Question: First of all, I am aware that there is a similar question here, but I read it and it concerns a different problem. Moving on to my problem, every time I am compiling a C file which is used from a function I get the error "MATLAB encountered an internal problem and needs to close". The compiling is done successfully by "Clang" on Mavericks OS X. Here is a screenshot of the error. More details (Matlab report etc.) can be, of course, provided upon request if one needs them to resolve the error.

The files can also be provided.
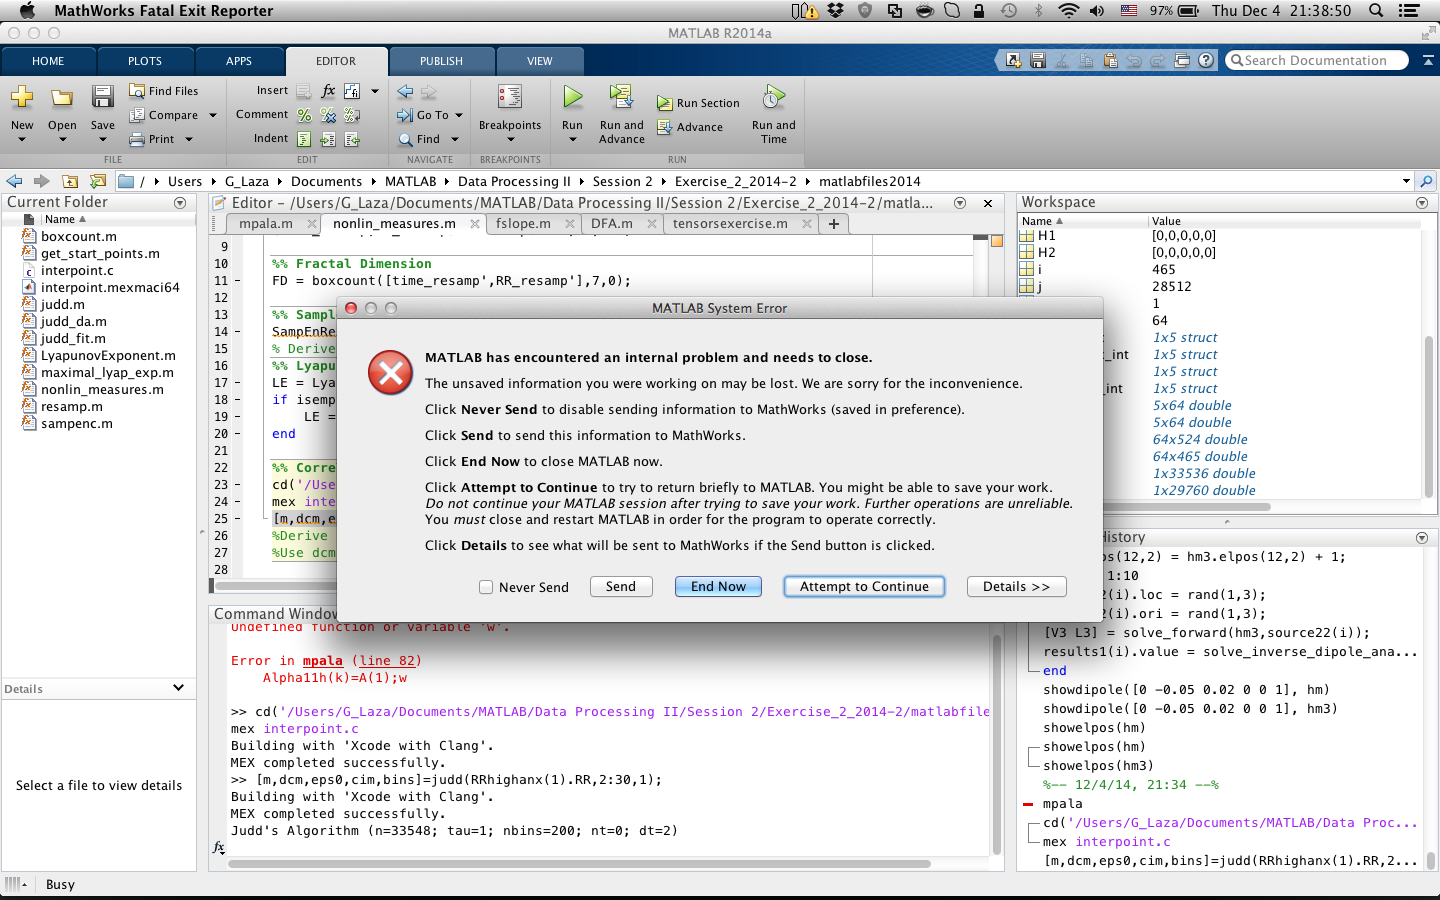
Answer: That error is not because of the compiler. It is due to a segmentation fault once you run the MEX code. Somewhere in that code, you are accessing memory that you shouldn't be allowed to access.
I suggest you debug your MATLAB code. Check out my post here to figure out how to debug your MEX code depending on your operating system.
<URL>